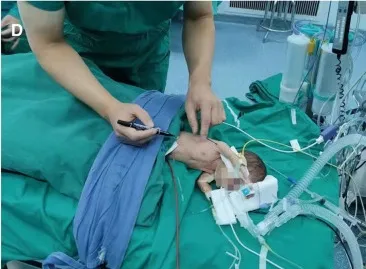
Preoperative examination of the patient. We were going to operate on the infant with ECMO-assisted tracheal resection and end-to-end anastomosis (D).
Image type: medical_photograph (other_medical_photograph)